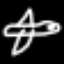
Label: airplane